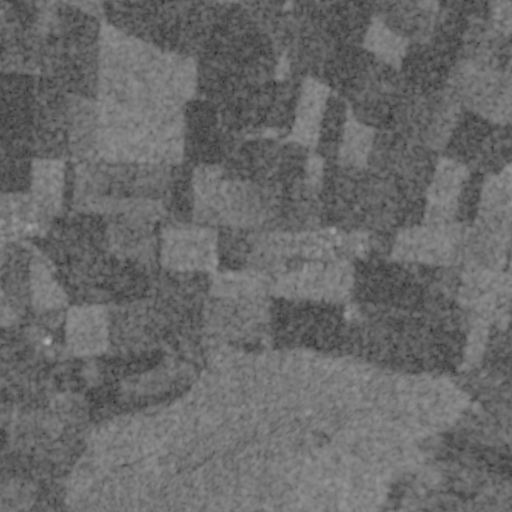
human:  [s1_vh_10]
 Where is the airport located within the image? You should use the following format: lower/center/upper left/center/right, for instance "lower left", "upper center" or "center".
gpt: The airport is located in the lower left of the image.
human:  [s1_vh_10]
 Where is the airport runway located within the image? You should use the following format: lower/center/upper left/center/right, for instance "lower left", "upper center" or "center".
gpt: The airport runway is located in the lower left of the image.
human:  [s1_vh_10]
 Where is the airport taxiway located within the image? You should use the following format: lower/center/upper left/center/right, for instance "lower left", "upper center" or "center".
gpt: The airport taxiway is located in the lower left of the image.
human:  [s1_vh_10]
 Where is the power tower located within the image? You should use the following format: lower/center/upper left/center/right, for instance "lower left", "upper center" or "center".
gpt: There is no power tower in the image.

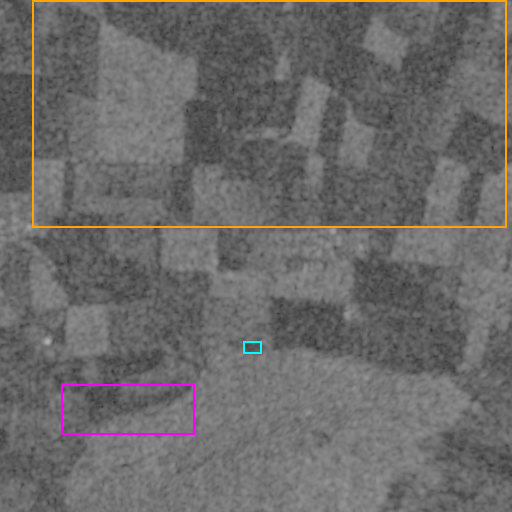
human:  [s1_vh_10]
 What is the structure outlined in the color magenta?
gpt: The structure outlined in magenta is an airport.
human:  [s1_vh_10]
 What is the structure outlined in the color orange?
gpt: The structure outlined in orange is a crop field.
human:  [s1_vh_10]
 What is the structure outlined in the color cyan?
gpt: The structure outlined in cyan is a park.
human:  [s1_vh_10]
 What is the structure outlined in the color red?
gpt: There is no red outline.